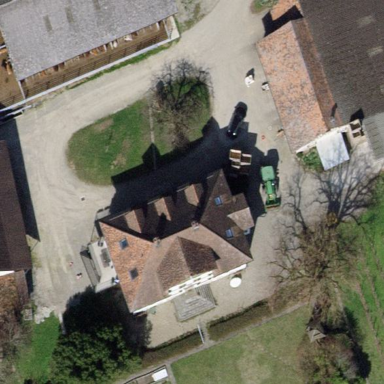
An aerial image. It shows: Farm building.